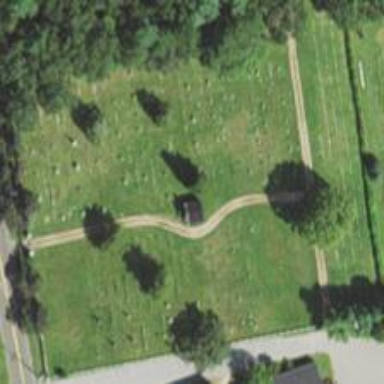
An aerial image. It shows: Cemetery.